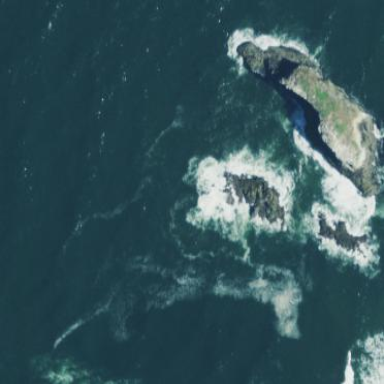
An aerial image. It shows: Islet located along the natural coastline.